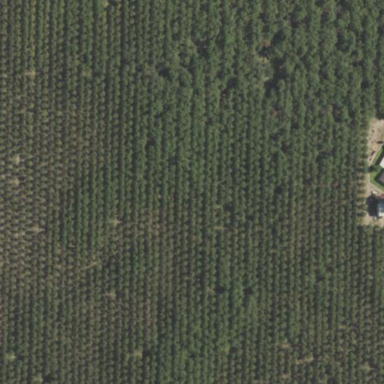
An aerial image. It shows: Orchard.